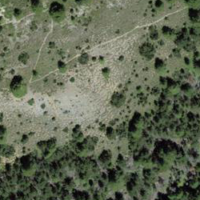
EUNIS habitat code: 26
Species observed at this site:
Aquila chrysaetos
Anthus spinoletta